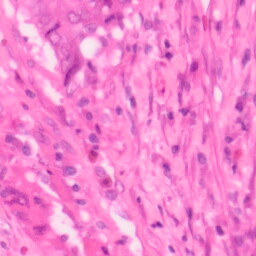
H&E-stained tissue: Colon